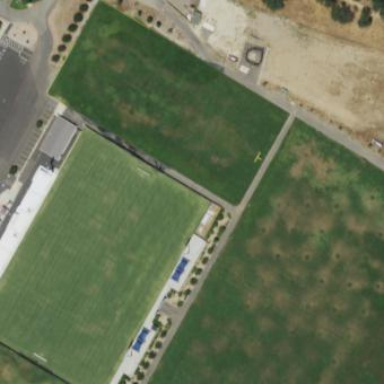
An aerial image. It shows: Soccer pitch designated for leisure and sports activities.